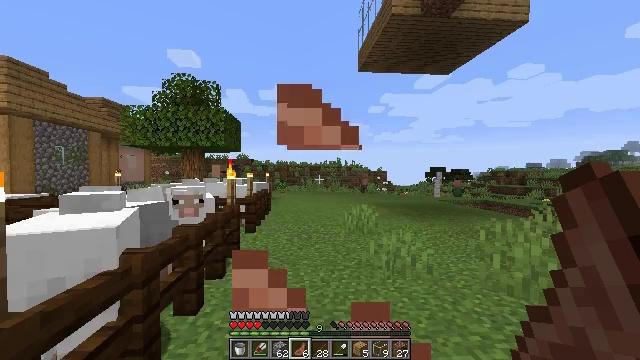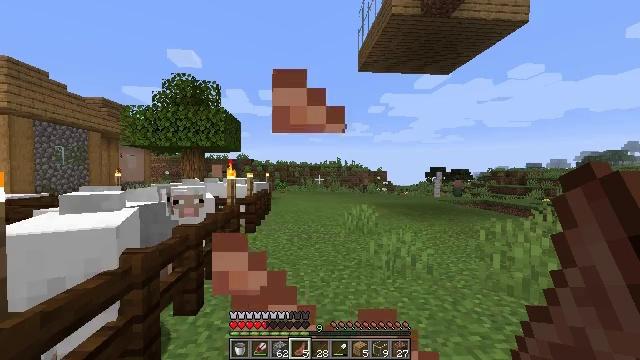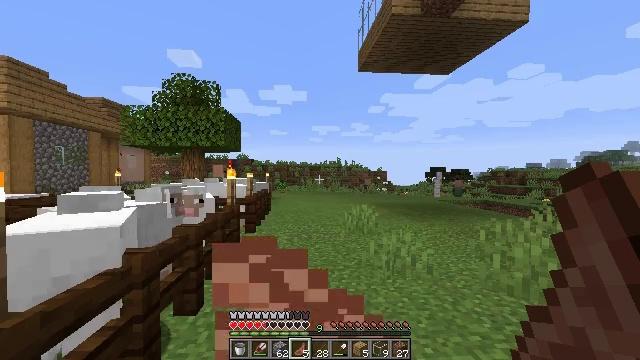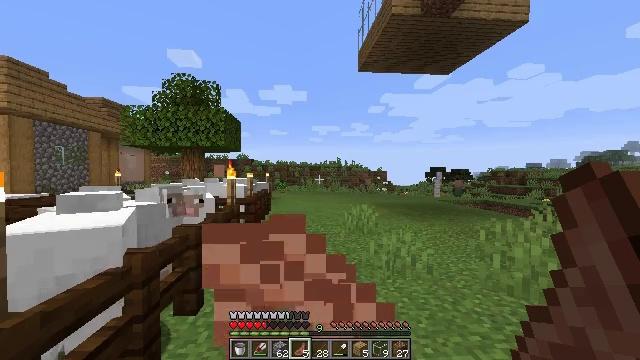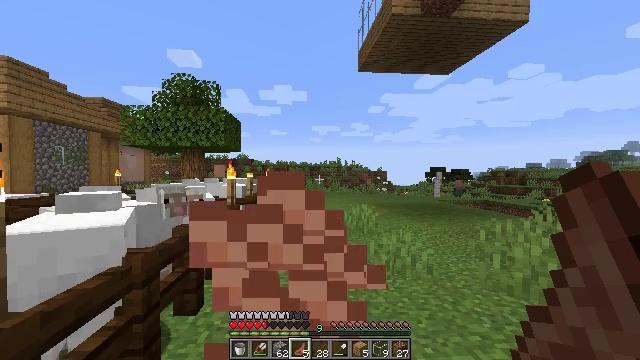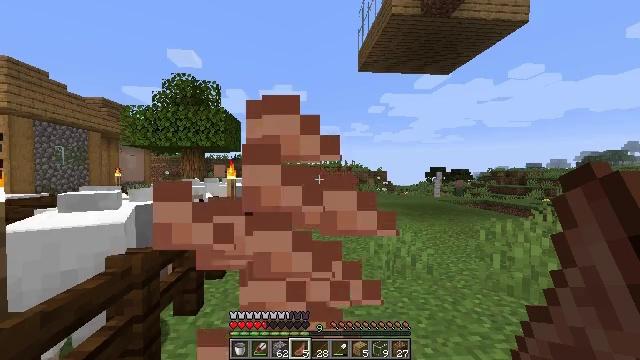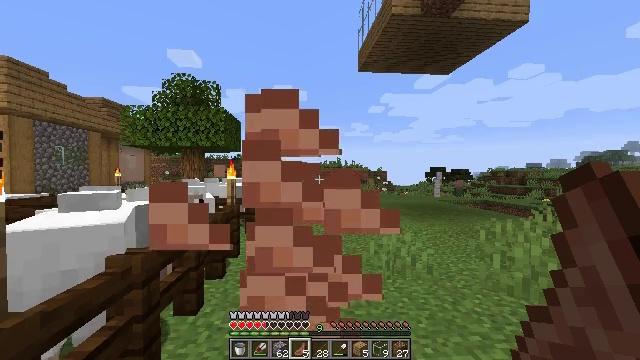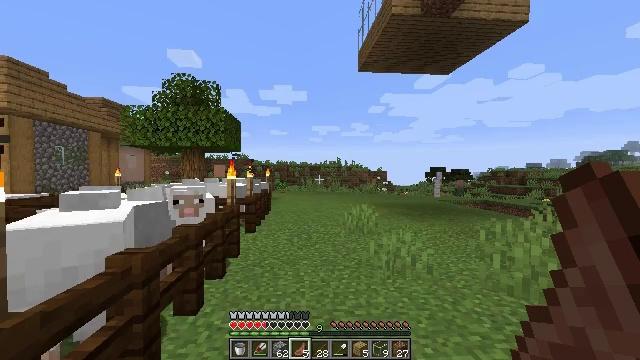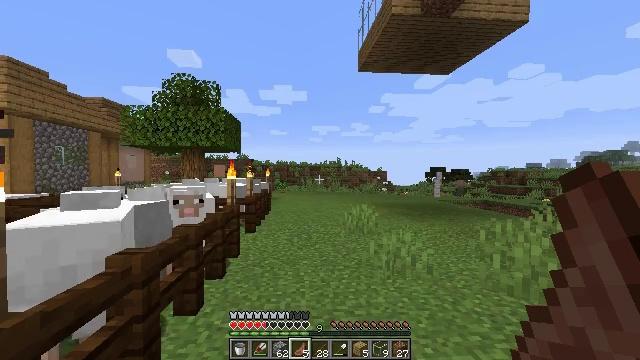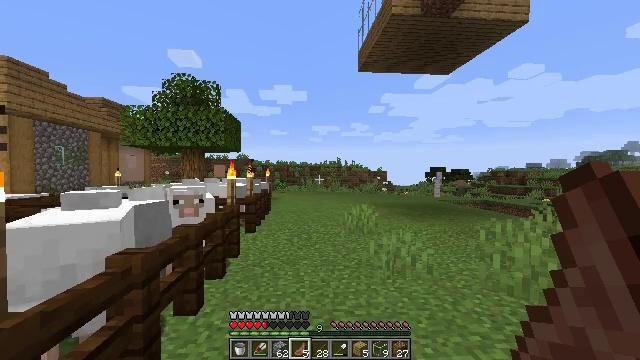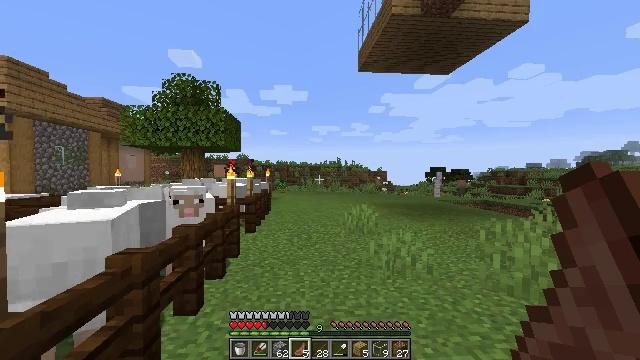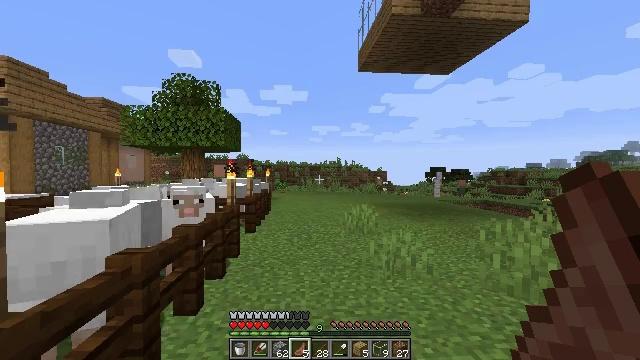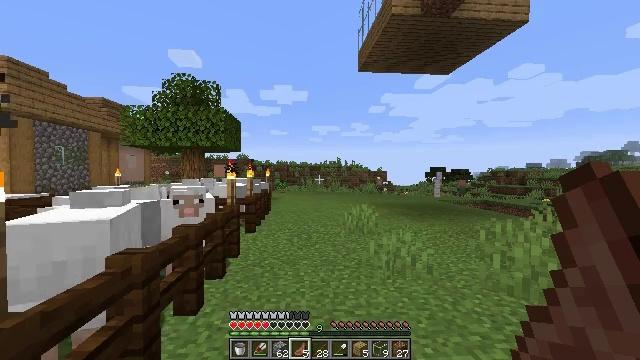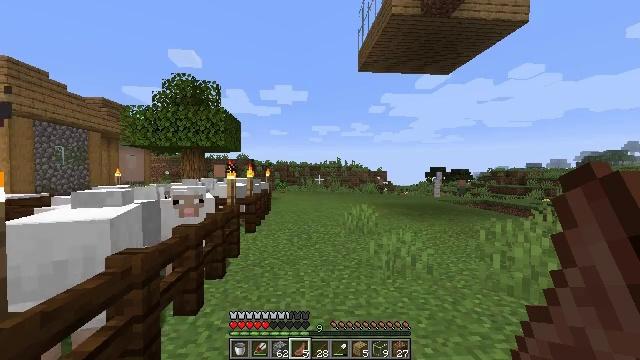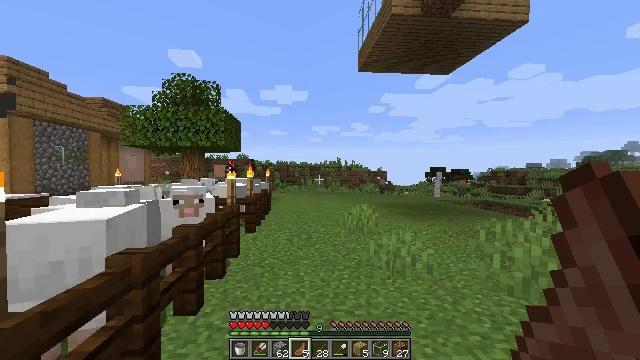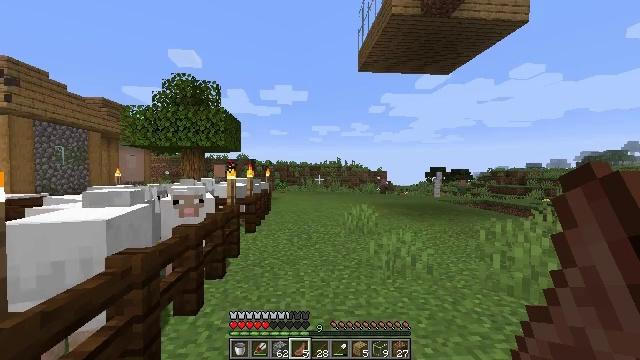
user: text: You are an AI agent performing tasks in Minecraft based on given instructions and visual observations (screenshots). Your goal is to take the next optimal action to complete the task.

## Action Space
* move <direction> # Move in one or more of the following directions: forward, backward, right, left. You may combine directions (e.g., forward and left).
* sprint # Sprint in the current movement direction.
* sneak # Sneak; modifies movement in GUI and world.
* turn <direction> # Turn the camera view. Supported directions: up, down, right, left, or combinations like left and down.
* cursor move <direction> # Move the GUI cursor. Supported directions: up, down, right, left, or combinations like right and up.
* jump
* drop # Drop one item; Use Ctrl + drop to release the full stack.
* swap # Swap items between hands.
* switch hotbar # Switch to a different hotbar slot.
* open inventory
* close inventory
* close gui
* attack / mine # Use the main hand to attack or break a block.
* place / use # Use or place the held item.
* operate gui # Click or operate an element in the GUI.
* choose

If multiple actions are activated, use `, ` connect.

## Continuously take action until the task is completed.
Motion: motion action
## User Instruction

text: Break the yellow bed.
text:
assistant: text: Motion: use / place
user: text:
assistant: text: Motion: use / place
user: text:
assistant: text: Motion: use / place
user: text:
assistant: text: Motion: use / place
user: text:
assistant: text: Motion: use / place
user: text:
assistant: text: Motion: use / place
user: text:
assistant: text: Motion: use / place
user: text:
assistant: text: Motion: use / place
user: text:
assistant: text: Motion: use / place
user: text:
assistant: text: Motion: use / place
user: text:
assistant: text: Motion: use / place
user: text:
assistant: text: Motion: use / place
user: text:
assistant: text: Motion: use / place
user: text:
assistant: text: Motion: use / place
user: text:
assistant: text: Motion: use / place
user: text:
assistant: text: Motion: use / place
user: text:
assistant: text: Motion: use / place
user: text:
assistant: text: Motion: use / place
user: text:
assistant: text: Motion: move forward, use / place
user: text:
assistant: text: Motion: move forward
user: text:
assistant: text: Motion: move forward
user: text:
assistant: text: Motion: move forward
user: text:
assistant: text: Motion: move forward
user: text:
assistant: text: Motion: move forward
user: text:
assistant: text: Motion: move forward, sprint, turn left and down
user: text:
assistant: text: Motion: move forward, sprint
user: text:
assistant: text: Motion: move forward, sprint
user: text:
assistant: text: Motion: move forward, sprint
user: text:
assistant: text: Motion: move forward, sprint
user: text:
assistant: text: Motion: move forward